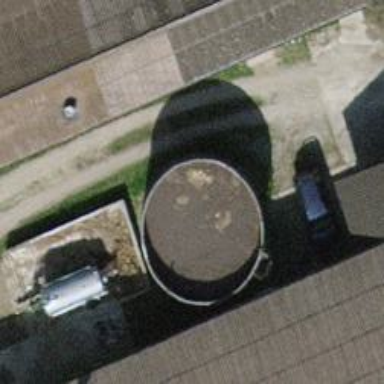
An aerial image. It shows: Storage tank with man-made structure.